Question: Currently I am working on table customziation for my project. I am using Twitter Bootstrap rails gem (2.2.6). However I think this should not be an issue when it comes to CSS customization.
So basically I want to achieve the following mockup:

However when I put radius border on nothing happens unless I 'float' it 'left' or display it in block I don't see rounded borders. Please review the following jsfiddle:
<URL>
But the issue is: when floating the content left, I loose the structure of the table. That means headers don't match content anymore. So few questions:
1. How to align the content with headers? If using float:left
2. How to round the corners for each row? If not using float:left and display:block
If you answer one of the questions that should be fine :)
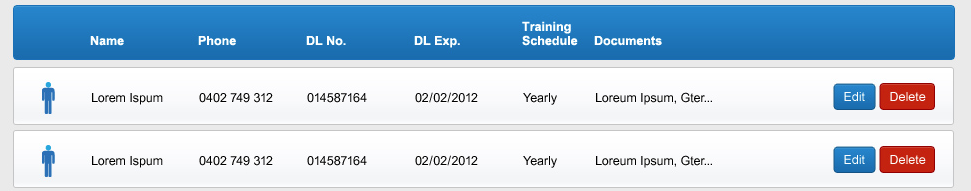
Answer: Sadly, 'border-radius' doesn't work on '<tr>' tags -- only on '<th>' and '<td>' tags. But the style you need is very much achievable within those constraints.
### CSS
'''
table {
border-collapse: separate;
border-spacing: 0 5px;
}
thead th {
background-color: #006DCC;
color: white;
}
tbody td {
background-color: #EEEEEE;
}
tr td:first-child,
tr th:first-child {
border-top-left-radius: 6px;
border-bottom-left-radius: 6px;
}
tr td:last-child,
tr th:last-child {
border-top-right-radius: 6px;
border-bottom-right-radius: 6px;
}
'''
<URL>

Fixed on Firefox, simplified selectors.